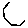
Label: hexagon